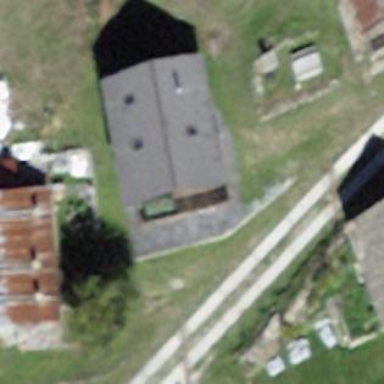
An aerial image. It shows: Detached building.